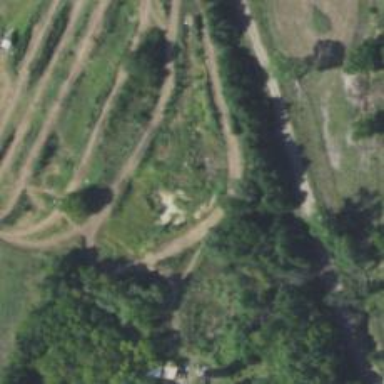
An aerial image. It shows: Motocross raceway for off-road sports.